Question:
Let the image above explain it briefly.
What I want to do () is to display the corresponding score of each teams (CAS, CEIT, CASNR, CSE) in the sports displayed in the first column.
This is what I have so far..
'''
<table class="table table-bordered">
<thead>
<tr>
<th>Games</th>
<th class="danger">CAS</th>
<th class="warning">CEIT</th>
<th class="success">CASNR</th>
<th class="info">CSE</th>
</tr>
</thead>
<tbody>
<?php
include('connection.php');
$sportid = '';
$query=mysql_query("SELECT * FROM sports ORDER BY sportname")or die(mysql_error());
while($row=mysql_fetch_array($query)) {
$sportid = $row['sportid'];
?>
<tr>
<td><input type="hidden" id="sportid[]" name="sportid[]" value="<?php echo $row['sportid']; ?>"><?php echo $row['sportname']; ?> </td>
<td>0</td>
<td>0</td>
<td>0</td>
<td>0</td>
<?php } ?>
</tr>
<tr>
<td class="success">Total Points</td>
<td class="info">0</td>
<td class="info">0</td>
<td class="info">0</td>
<td class="info">0</td>
</tr>
</tbody>
</table>
'''
P.S. If there's no data available from table 'score' for that team in a specific sport, it still should display zero.
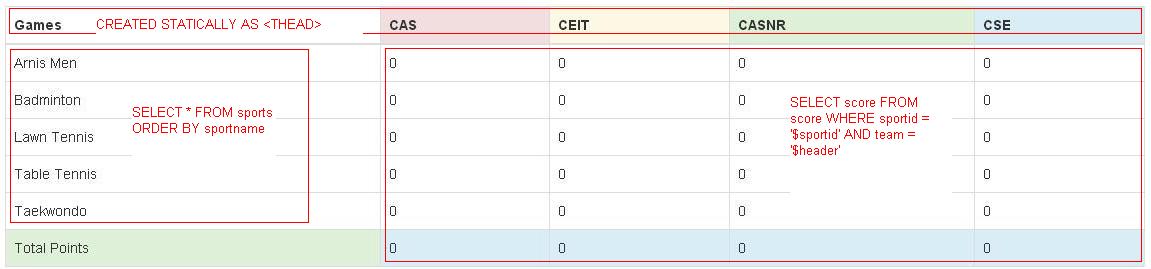
Answer: try this code
'''
<?php
$headers=array('CAS','CEIT','CASNR','CSE');
?>
<table class="table table-bordered">
<thead>
<tr>
<th>Games</th>
<th class="danger">CAS</th>
<th class="warning">CEIT</th>
<th class="success">CASNR</th>
<th class="info">CSE</th>
</tr>
</thead>
<tbody>
<?php
include('connection.php');
$sportid = '';
$query=mysql_query("SELECT * FROM sports ORDER BY sportname")or die(mysql_error());
while($row=mysql_fetch_array($query)) {
$values=array();
$sportid = $row['sportid'];
for ($i = 0; $i < count($headers); $i++) {
$query1=mysql_query("SELECT score FROM score WHERE sportid= ".$sportid." AND team = ".$headers[$i])or die(mysql_error());
while ($row1 = mysql_fetch_array($query1)) {
$values[$i]=$row1['score'];
}
}
?>
<tr>
<td><input type="hidden" id="sportid[]" name="sportid[]" value="<?php echo $row['sportid']; ?>"><?php echo $row['sportname']; ?> </td>
<td><?php echo $values[0]; ?></td>
<td><?php echo $values[1]; ?></td>
<td><?php echo $values[2]; ?></td>
<td><?php echo $values[3]; ?></td>
<?php echo '</tr>';} ?>
<tr>
<td class="success">Total Points</td>
<td class="info">0</td>
<td class="info">0</td>
<td class="info">0</td>
<td class="info">0</td>
</tr>
</tbody>
</table>
'''
if not work give me the tables structure